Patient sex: M
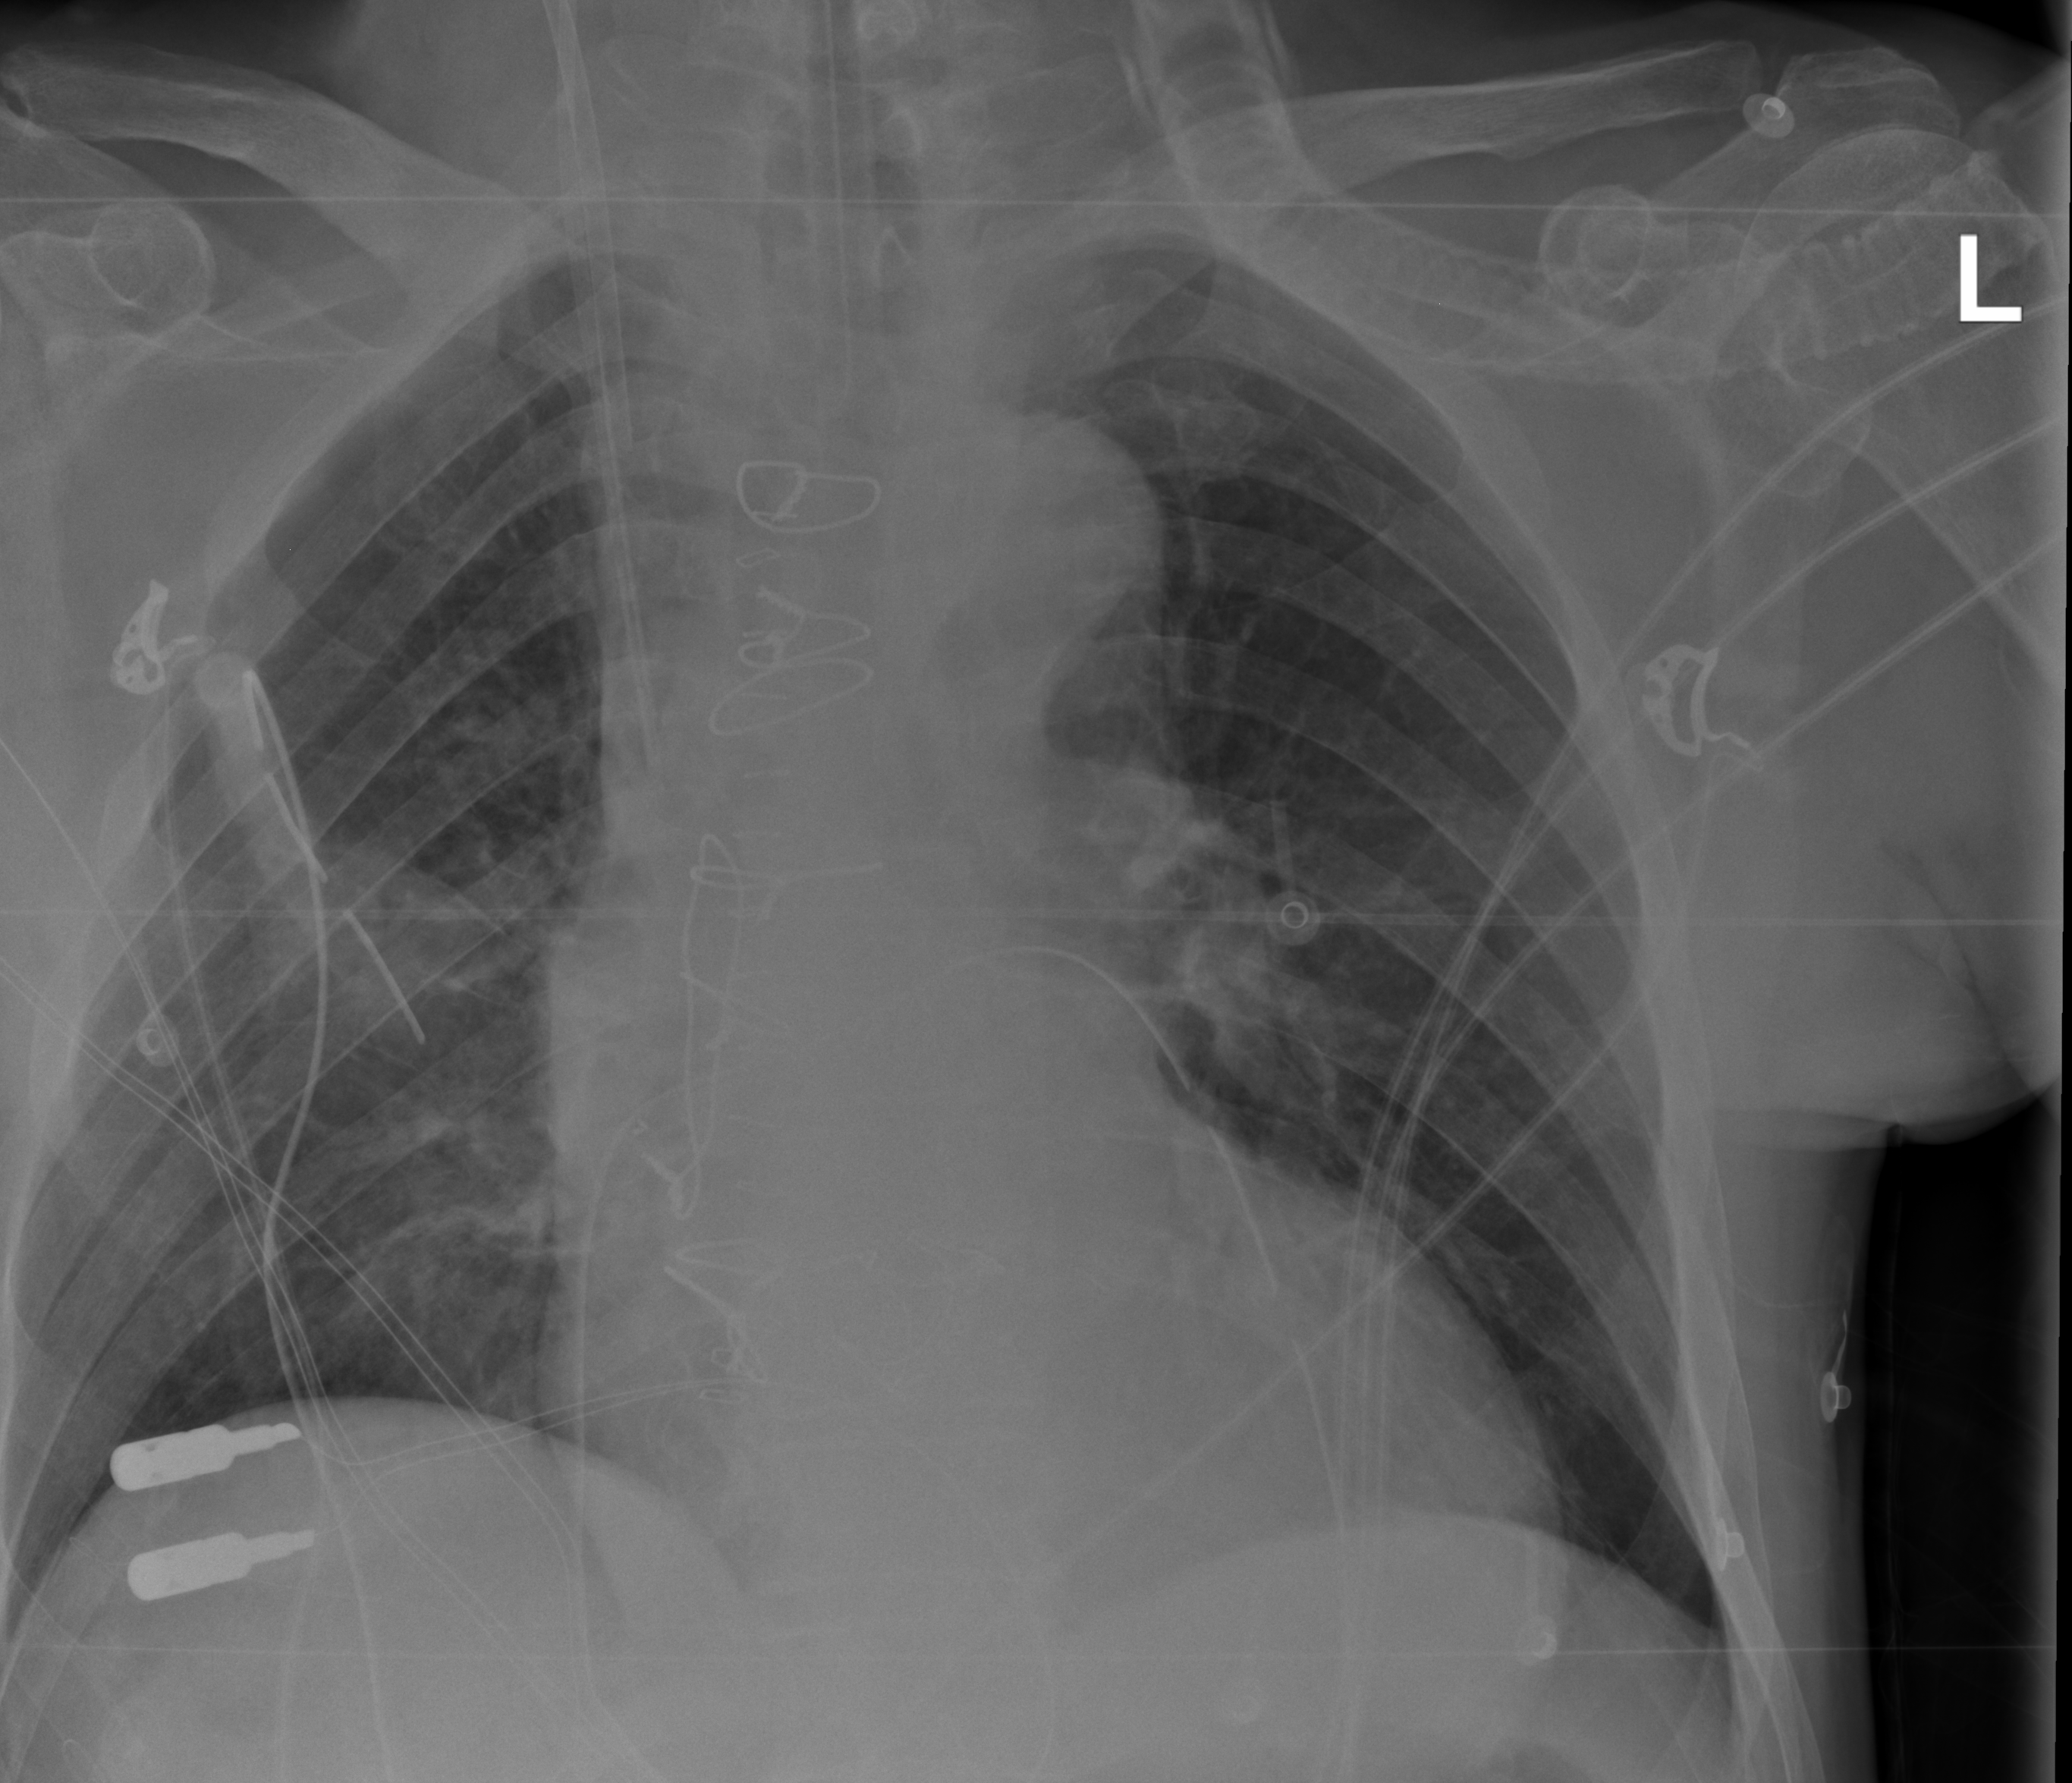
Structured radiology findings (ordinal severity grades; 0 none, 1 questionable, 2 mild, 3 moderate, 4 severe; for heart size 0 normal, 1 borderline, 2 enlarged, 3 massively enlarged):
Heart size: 1
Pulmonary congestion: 1
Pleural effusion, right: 0
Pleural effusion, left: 0
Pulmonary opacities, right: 1
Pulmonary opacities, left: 0
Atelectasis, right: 1
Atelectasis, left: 0